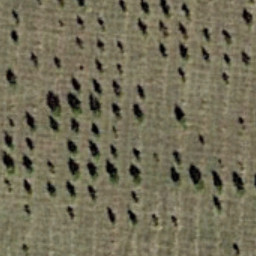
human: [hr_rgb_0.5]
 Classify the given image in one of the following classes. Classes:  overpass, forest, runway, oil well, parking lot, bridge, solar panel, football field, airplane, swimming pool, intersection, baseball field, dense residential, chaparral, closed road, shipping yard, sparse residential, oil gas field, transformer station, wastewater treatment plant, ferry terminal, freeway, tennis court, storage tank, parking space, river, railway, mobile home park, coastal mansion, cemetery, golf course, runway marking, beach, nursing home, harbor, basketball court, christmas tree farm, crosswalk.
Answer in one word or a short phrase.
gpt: christmas tree farm